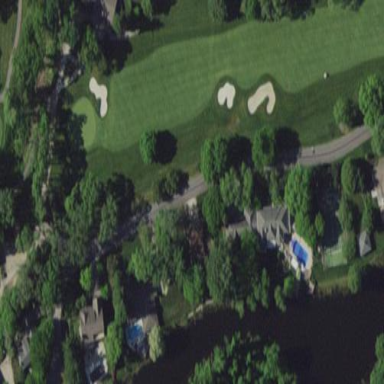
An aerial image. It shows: Scenic golf fairway.